Question:
Can such SELECTion be made? Based only on QTZ_USERS UUID can I "foreach" all memberships with GROUP_ID's to find the GROUP_ID with the highest prority?
How can I approach that?
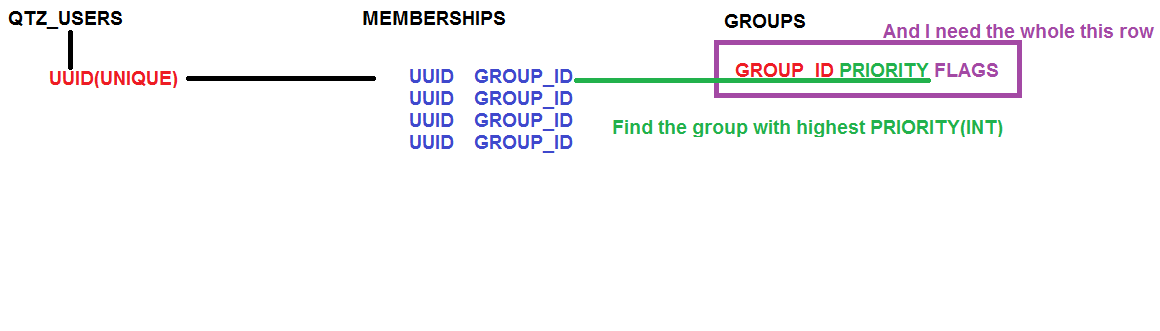
Answer: Assuming you want details from all the tables then join them together and to a sub query to get the latest priority for each user.
Something like the following (although select the actual columns you want rather than use SELECT *).
'''
SELECT *
FROM QTZ_USERS u
INNER JOIN MEMBERSHIPS m
ON u.UUID = m.UUID
INNER JOIN GROUPS g
ON m.GROUP_ID = g.GROUP_ID
INNER JOIN
(
SELECT m.UUID, MAX(g.PRIORITY) AS max_priority
FROM MEMBERSHIPS m
INNER JOIN GROUPS g
ON m.GROUP_ID = g.GROUP_ID
GROUP BY m.UUID
) sub0
ON m.UUID = sub0.UUID
AND g.PRIORITY = sub0.max_priority
'''